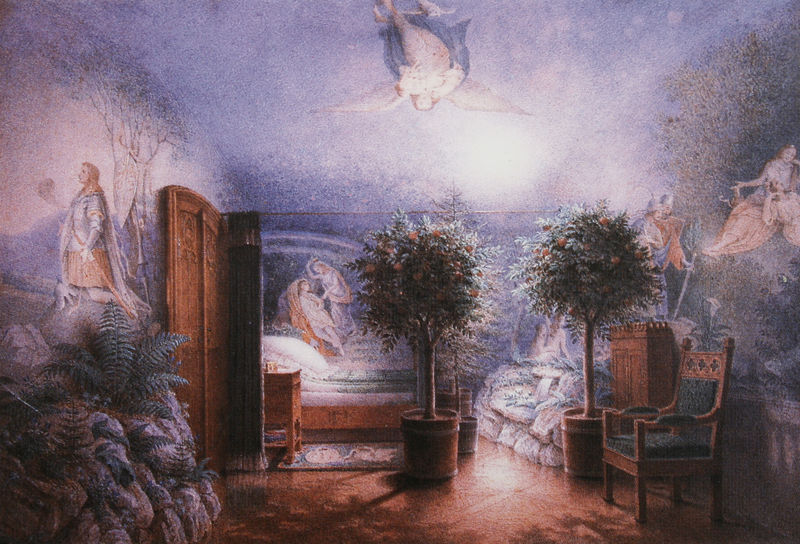
Titel: Schlafzimmer Ludwigs II. in Schloss Hohenschwangau
Künstler: Gustav Seeberger
Schlagwörter: baum, blau, dunkel, felsen, flügel, gemälde, himmel, mann, schatten, wolken, aquarell, bäume, grün, menschen, ocker, braun, frau, hell, holz, licht, orange, raum, schwarz, stuhl, tisch, tür, weiss, zeichnung, zimmer, rot, wolke, beige, malerei, symbolismus, teppich, wand, mensch, stein, steine, gesten, innenraum, vorhang, öl, erde, busch, boden, sessel, pflanzen, rosa, fliegen, engel, früchte, bäumchen, kübel, orangen, orangenbaum, orangenstrauch, topf, bilder, kommode, ruhe, schrank, liegen, fels, dunst, lila, nebel, violett, türe, bank, kissen, wandgemälde, wandmalerei, bett, farn, kammer, laken, knie, wände, glaube, religion, schweben, traum, knien, helm, tron, beten, entwurf, mythologie, ritter, gestalten, efeu, pforte, jesus, kniend, mittelalter, nymphen, vision, kapelle, präraffaeliten, heiliger, palmen, heilige, zitrone, eimer, maria, hirte, nachttisch, auferstehung, verkündigung, faß, surrealistisch, schrnak, kamel, farne, wandbemalung, ausmalung, kübelpflanzen, fllügel, citrus, orangenbäume, nachtstuhl, orangenbäumchen, topfbaum, efu, tizimmer